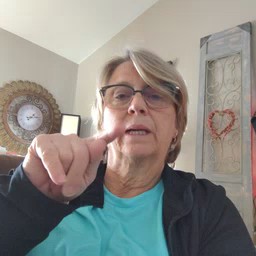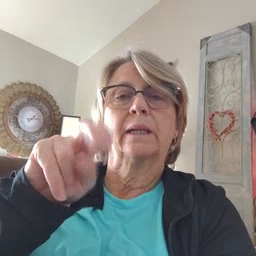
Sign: mitten